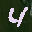
Label: 4